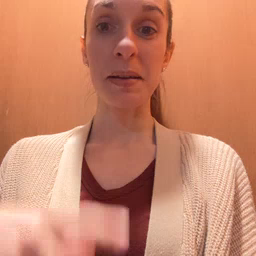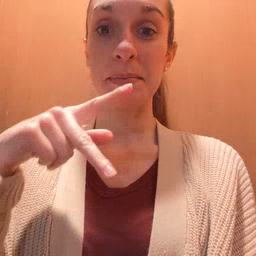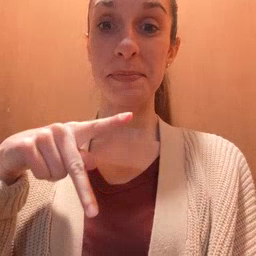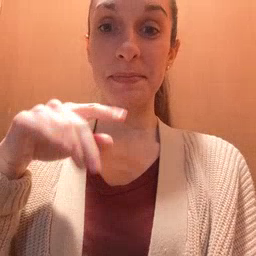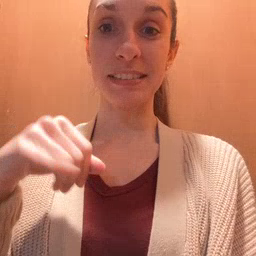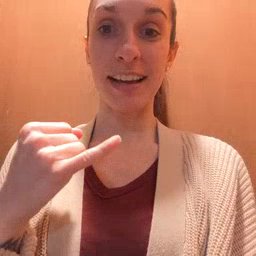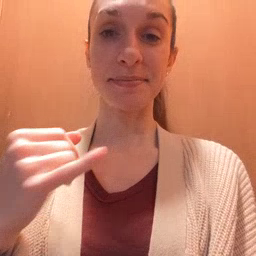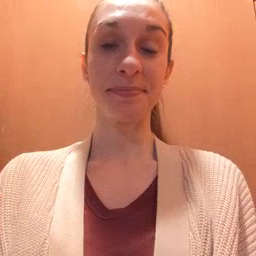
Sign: pajamas